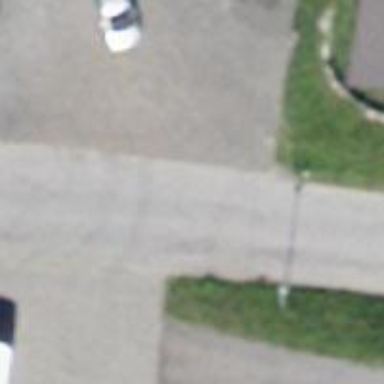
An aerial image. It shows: Tertiary road with dirt surface.